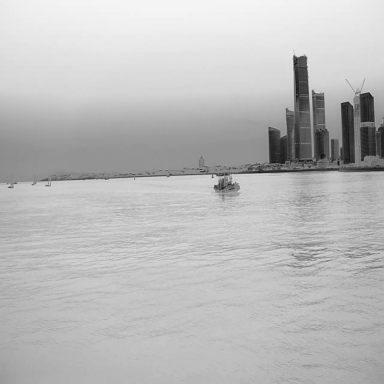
There are four sailboats in the infrared image.